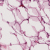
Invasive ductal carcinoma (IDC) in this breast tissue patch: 0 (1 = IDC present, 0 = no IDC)